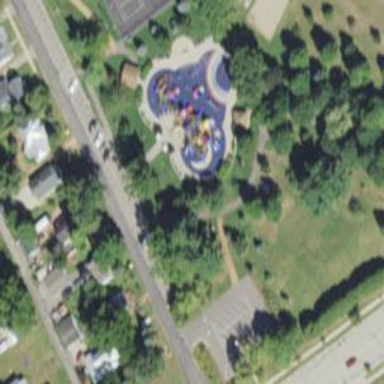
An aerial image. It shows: Playground area with play structures.